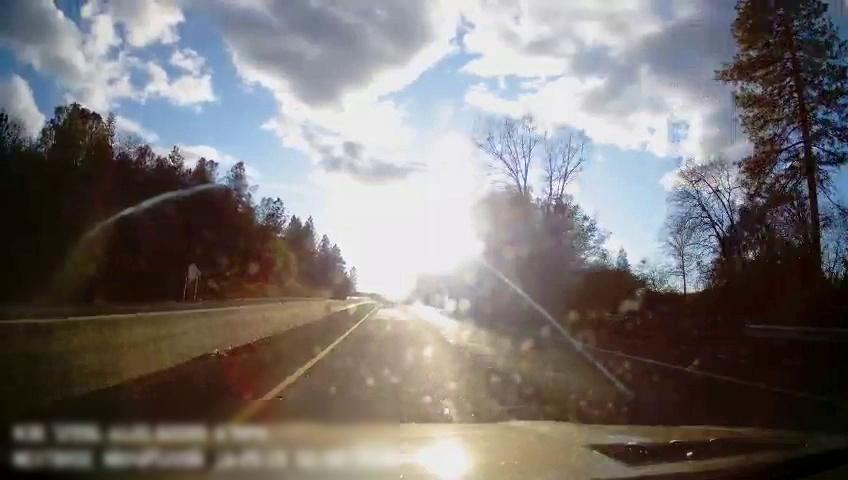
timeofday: Day
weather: Sunny
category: Drivable Space
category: Lanes | Alternate Lane
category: Lanes | Current Lane